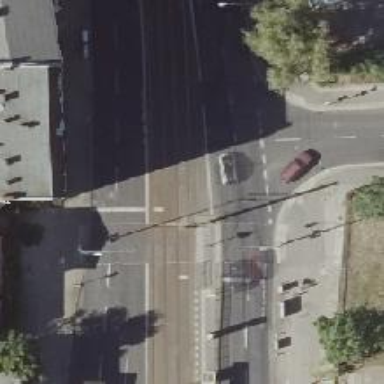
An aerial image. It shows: Crossing with traffic signals.